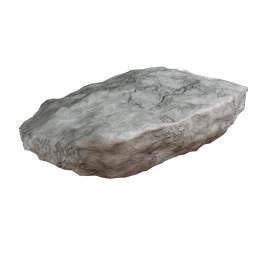
Label: nature